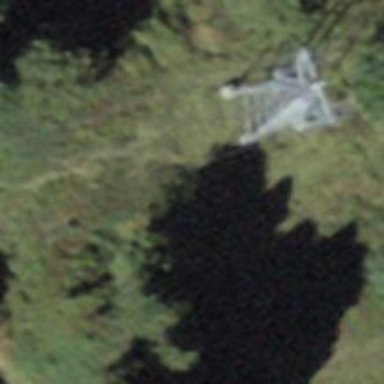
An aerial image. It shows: Pylon for aerialway.